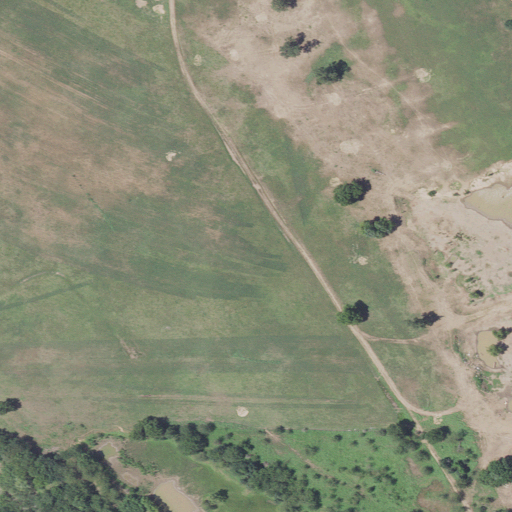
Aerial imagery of island in Arkansas named Moores Island containing pasture, grassland, open water, and cultivated crops